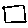
Label: square